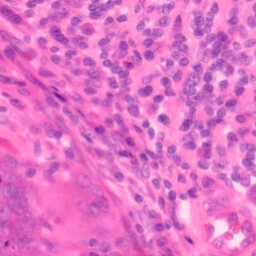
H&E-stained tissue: Colon